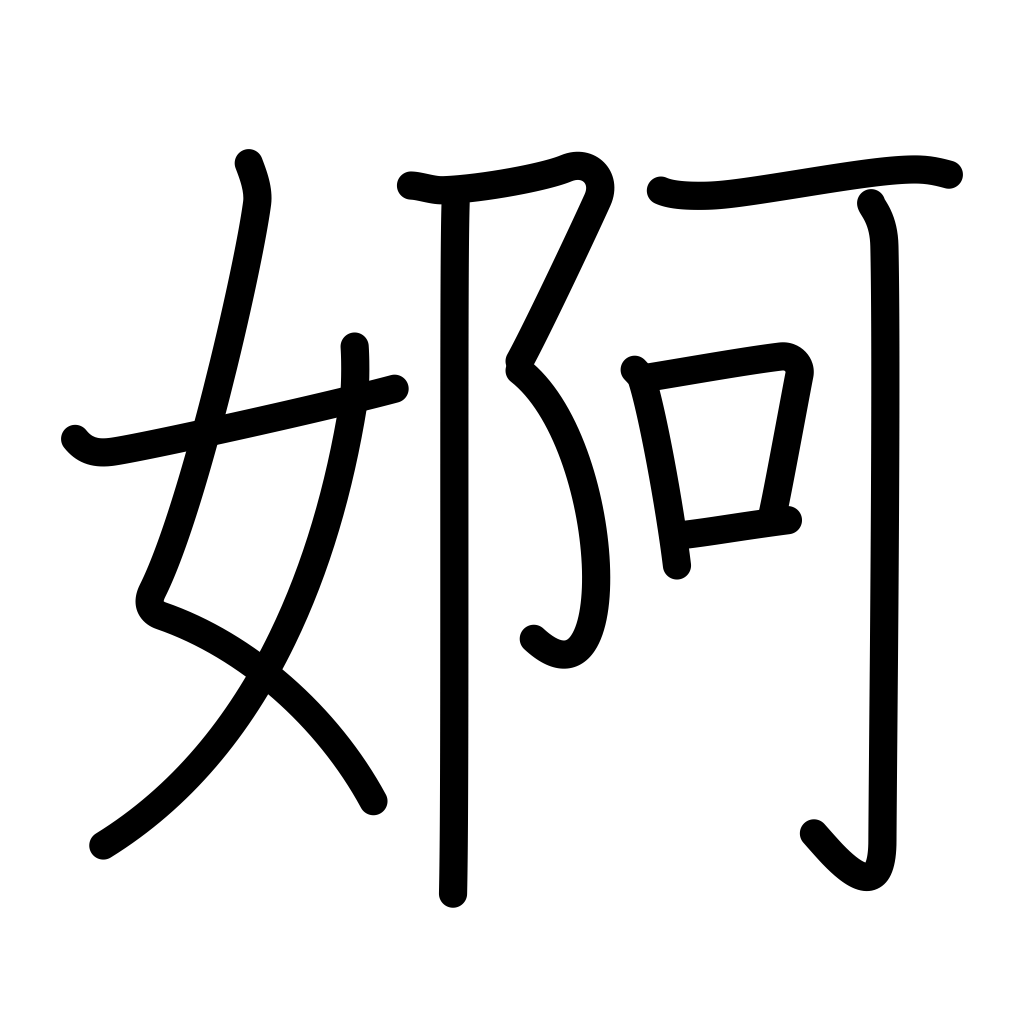
Meaning: charm, flirtation